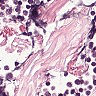
Metastatic tissue present: no